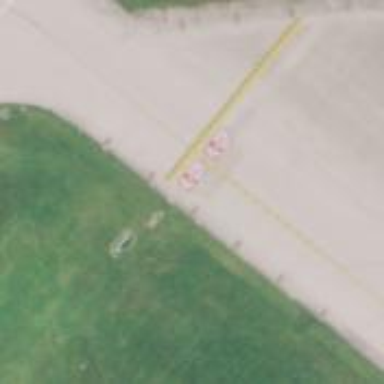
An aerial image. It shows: View of taxiway at the airport.